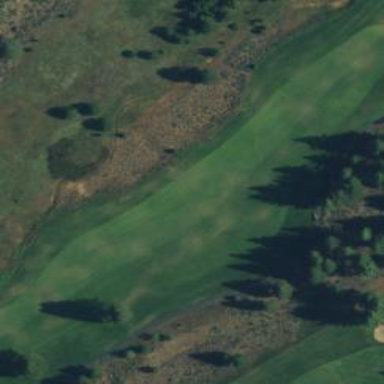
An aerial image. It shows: Golf hole.